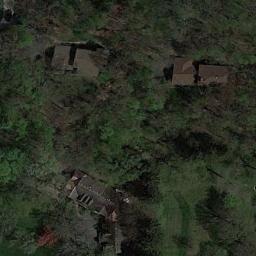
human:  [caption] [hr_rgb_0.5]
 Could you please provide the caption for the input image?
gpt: In sparse residential areas there are several houses of different sizes and many green trees surrounded by grass .

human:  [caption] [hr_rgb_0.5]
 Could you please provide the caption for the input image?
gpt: Two paths lead to a small black house .

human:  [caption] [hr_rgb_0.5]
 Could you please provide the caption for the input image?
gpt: The sparse residential  is surrounded by trees .

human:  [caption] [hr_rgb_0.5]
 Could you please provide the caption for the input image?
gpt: The sparse residential is on the grass next to some trees .

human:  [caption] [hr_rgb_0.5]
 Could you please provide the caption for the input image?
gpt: A sparse residential area with many green trees and several buildings .